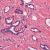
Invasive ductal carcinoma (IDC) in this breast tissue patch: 1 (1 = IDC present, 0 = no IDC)